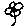
Label: flower